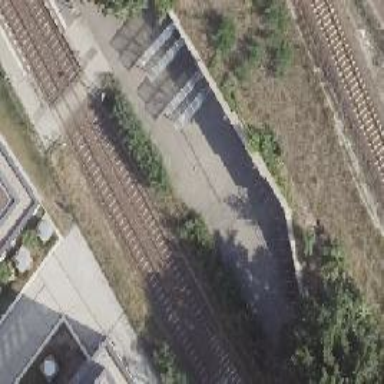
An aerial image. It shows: Entrance to train station.